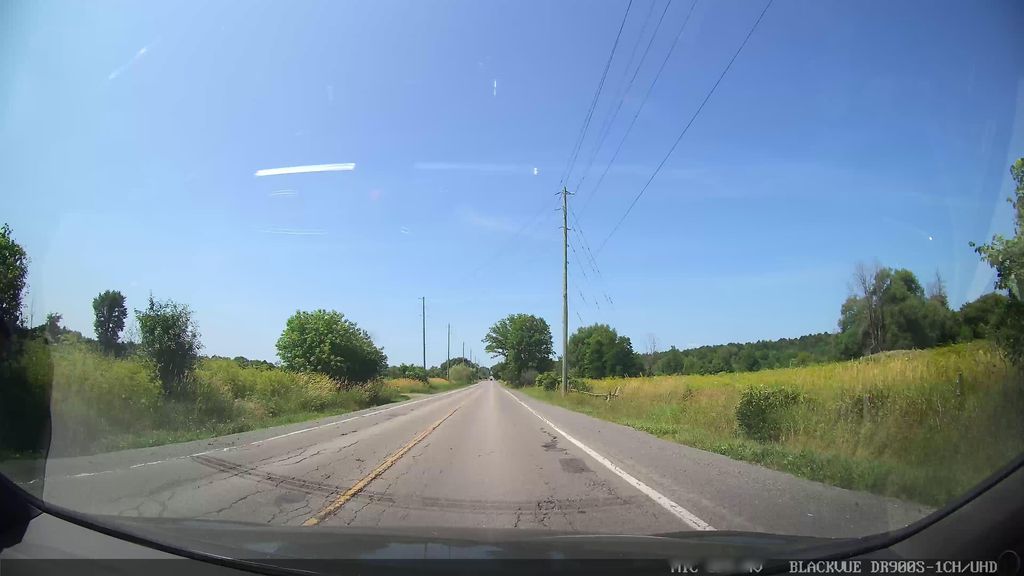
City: ottawa-gatineau